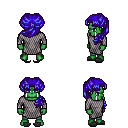
a pixel art fantasy rpg character, male body template, orc, green skin, chain mail, teal pants, blue princess hairstyle, gray slippers, four views (front, back, left, right), 2x2 character sprite sheet, small pixel art, hard edges, no anti-aliasing